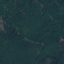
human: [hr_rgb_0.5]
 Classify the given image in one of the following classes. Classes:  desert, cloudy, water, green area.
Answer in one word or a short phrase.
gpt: green area